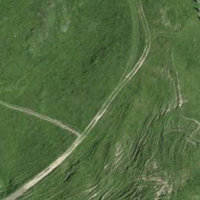
EUNIS habitat code: 23
Species observed at this site:
Arnica montana
Crocus vernus